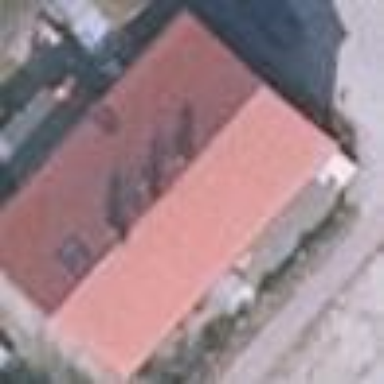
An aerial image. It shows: Building.